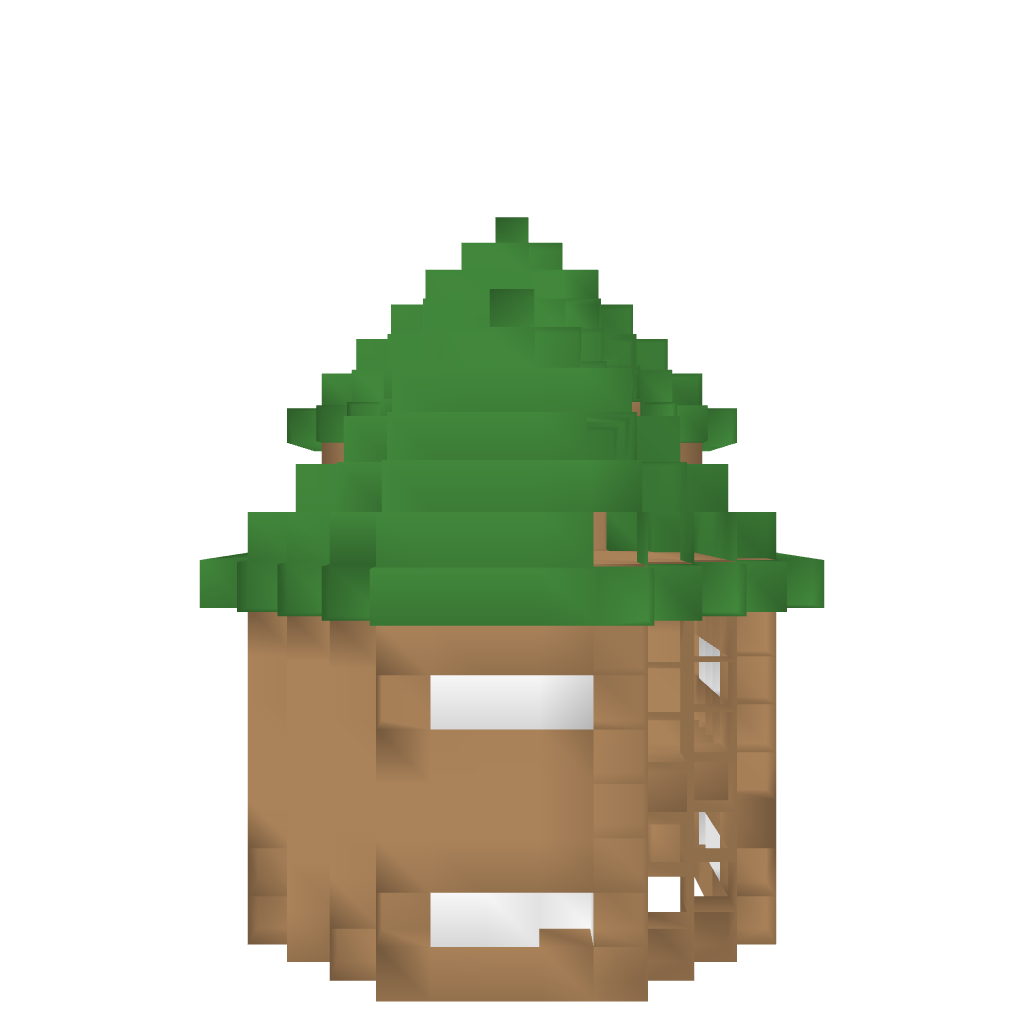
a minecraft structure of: A Treehouse very high quality